Field crop: tomato
Growth stage: 1
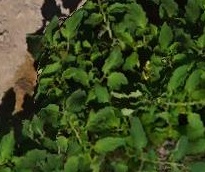
Species: tomato